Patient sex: F
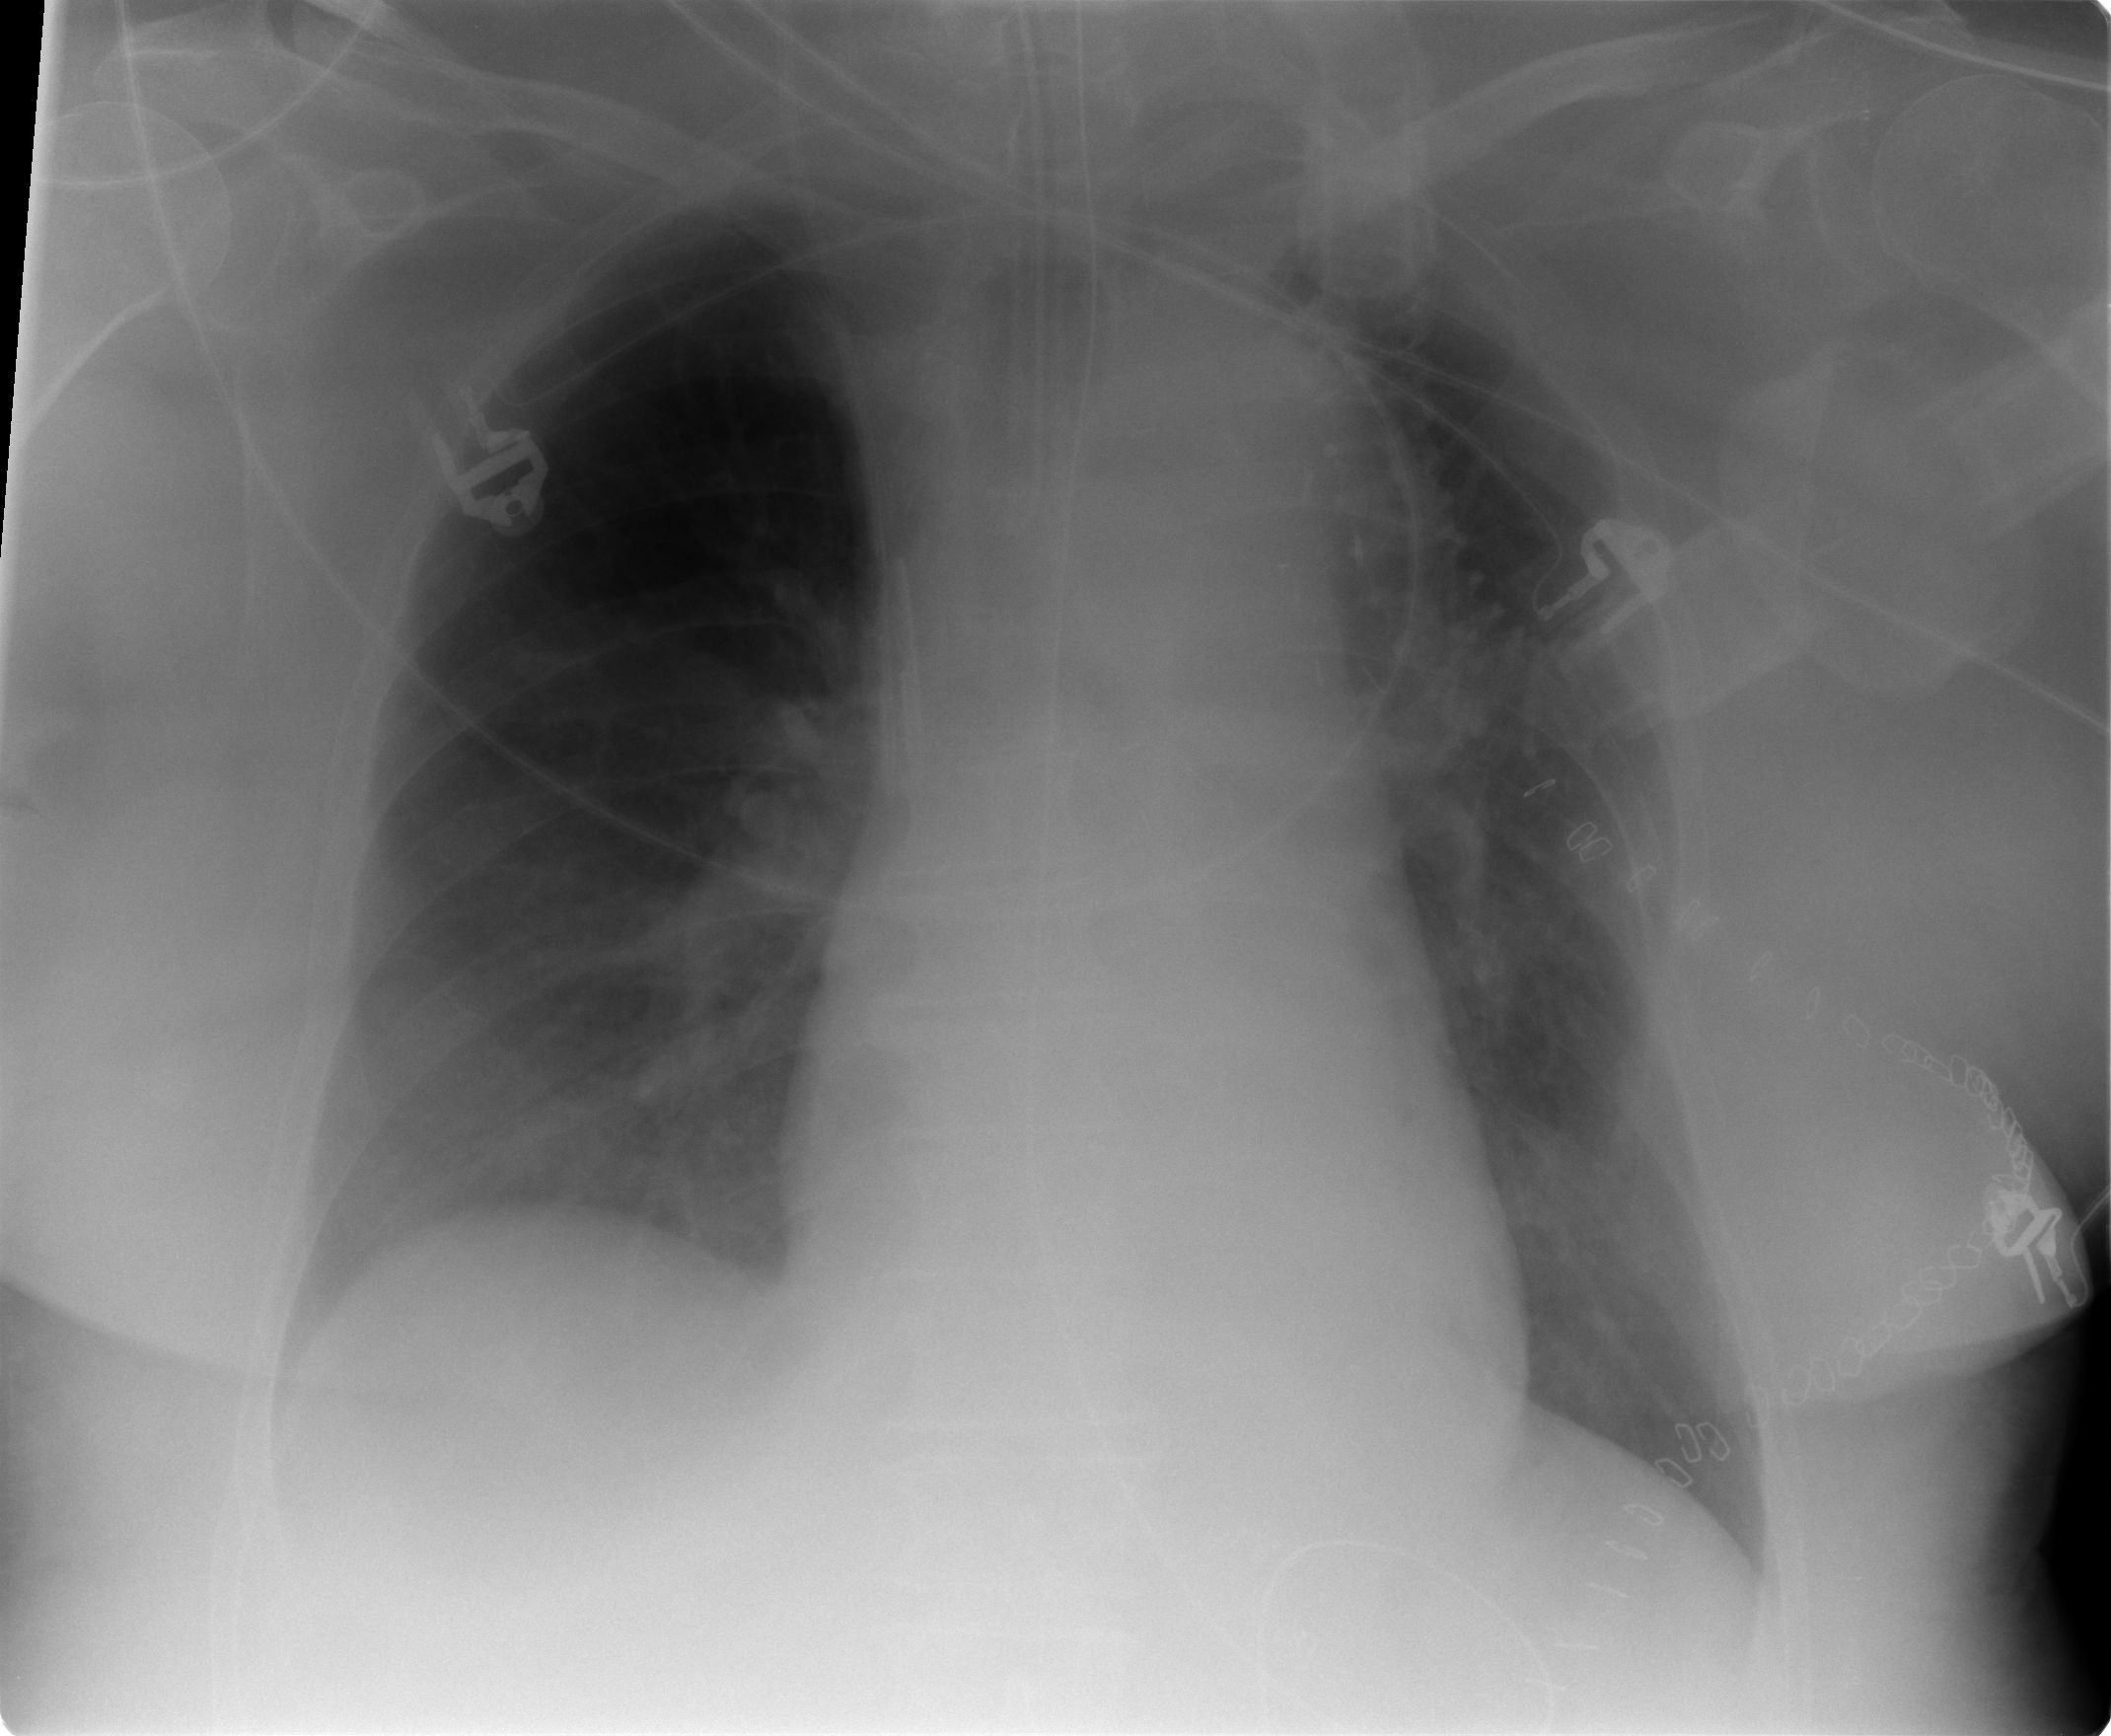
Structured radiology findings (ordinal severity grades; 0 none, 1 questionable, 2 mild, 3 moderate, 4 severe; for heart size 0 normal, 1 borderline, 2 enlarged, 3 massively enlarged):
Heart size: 2
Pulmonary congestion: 0
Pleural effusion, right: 0
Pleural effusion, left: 0
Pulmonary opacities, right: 0
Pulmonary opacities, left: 0
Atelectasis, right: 0
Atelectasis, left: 2